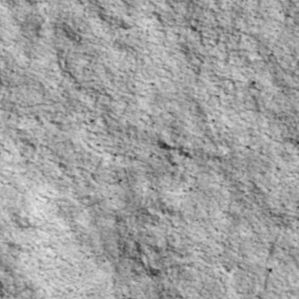
Label: non_frost